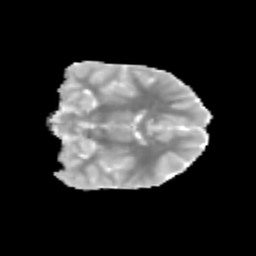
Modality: MD
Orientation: coronal
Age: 9
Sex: female
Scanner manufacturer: siemens
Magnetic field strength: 3 T
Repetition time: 3.8 s
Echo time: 0.07 s